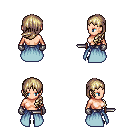
a pixel art fantasy rpg character, female body template, human, light skin, overskirt, metal pants, white blonde left-swept hairstyle, metal gloves, black shoes, dagger, four views (front, back, left, right), 2x2 character sprite sheet, small pixel art, hard edges, no anti-aliasing